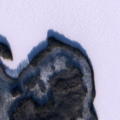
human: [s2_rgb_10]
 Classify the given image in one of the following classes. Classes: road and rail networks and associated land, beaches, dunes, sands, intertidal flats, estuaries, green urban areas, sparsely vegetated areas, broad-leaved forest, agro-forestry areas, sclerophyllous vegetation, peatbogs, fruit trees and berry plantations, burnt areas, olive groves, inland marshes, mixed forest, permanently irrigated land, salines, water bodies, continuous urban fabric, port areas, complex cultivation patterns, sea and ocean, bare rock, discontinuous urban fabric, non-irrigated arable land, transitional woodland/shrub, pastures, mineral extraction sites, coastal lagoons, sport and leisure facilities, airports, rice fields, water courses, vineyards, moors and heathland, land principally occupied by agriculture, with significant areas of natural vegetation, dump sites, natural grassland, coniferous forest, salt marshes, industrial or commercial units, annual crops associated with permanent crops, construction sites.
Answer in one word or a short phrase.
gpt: coniferous forest, mixed forest, water bodies